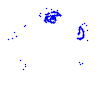
Particle: kaon